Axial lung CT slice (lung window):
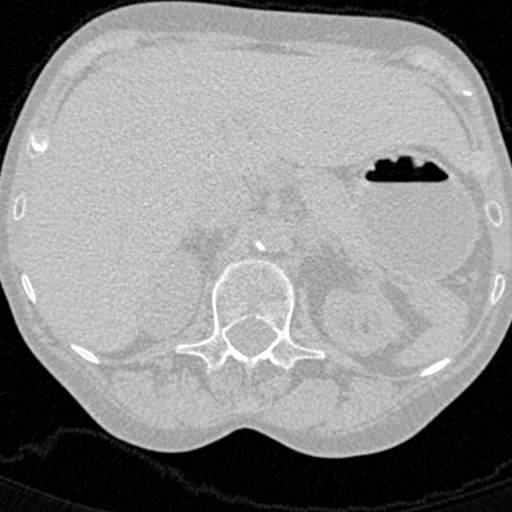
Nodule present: no